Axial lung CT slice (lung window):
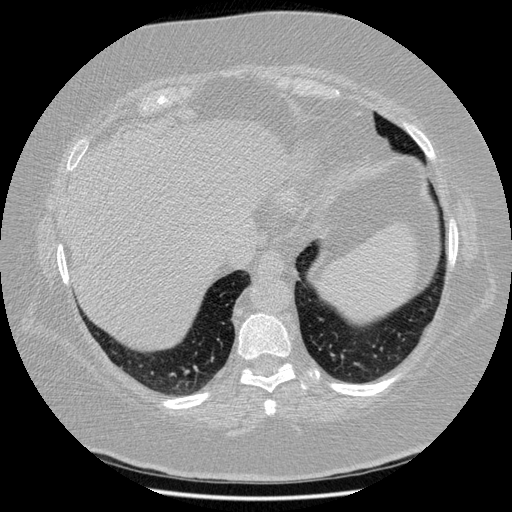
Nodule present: no